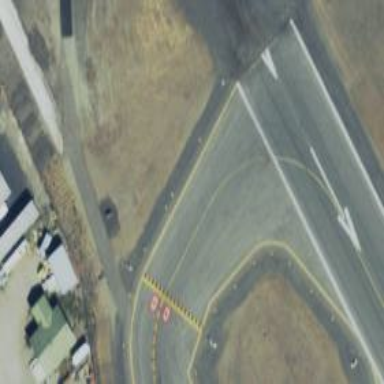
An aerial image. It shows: Image of taxiway at airport.